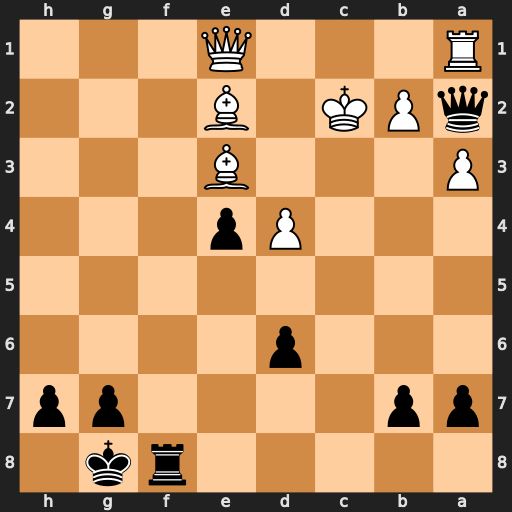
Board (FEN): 5rk1/pp4pp/3p4/8/3Pp3/P3B3/qPK1B3/R3Q3
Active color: b
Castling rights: -
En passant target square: -
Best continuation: Rc8+ Qc3 Rxc3+ Kxc3 Qxa1